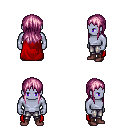
a pixel art fantasy rpg character, male body template, dark elf, purple skin, red cape, metal pants, pink unkempt hairstyle, maroon shoes, four views (front, back, left, right), 2x2 character sprite sheet, small pixel art, hard edges, no anti-aliasing